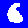
Digit: 6